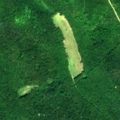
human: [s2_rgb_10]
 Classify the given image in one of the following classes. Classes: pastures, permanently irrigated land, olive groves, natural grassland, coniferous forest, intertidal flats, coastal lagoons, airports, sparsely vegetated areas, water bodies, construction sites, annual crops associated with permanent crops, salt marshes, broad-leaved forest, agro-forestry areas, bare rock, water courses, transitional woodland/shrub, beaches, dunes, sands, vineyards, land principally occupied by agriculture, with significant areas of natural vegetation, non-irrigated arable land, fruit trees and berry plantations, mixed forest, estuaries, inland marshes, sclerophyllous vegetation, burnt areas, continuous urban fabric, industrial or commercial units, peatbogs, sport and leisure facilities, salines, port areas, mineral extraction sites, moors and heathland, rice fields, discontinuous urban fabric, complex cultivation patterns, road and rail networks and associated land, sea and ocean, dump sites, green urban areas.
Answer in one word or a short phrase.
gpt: broad-leaved forest